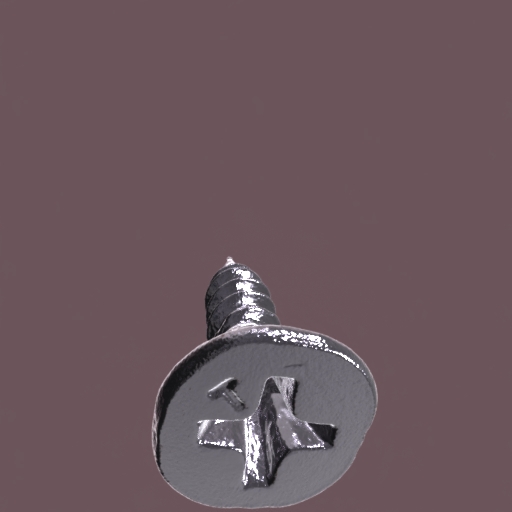
Label: screw